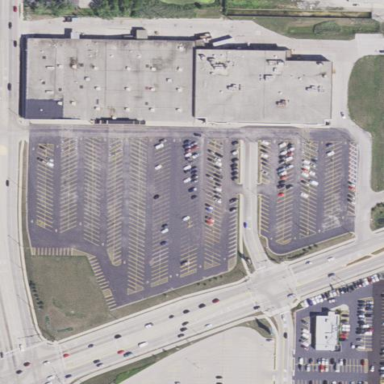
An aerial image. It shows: Retail area.